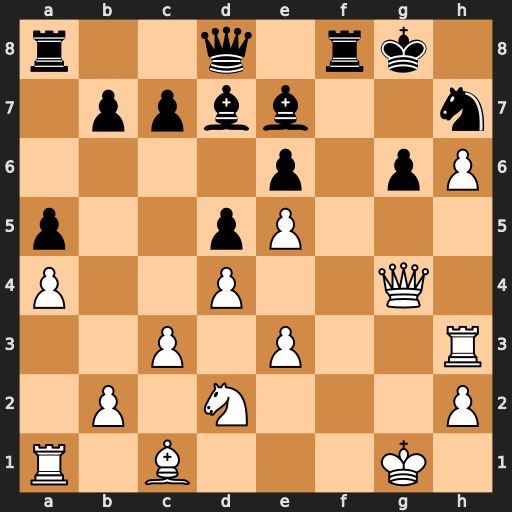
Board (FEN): r2q1rk1/1ppbb2n/4p1pP/p2pP3/P2P2Q1/2P1P2R/1P1N3P/R1B3K1
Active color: w
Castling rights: -
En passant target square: -
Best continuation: Qxg6+ Kh8 Qg7#